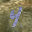
Label: 4